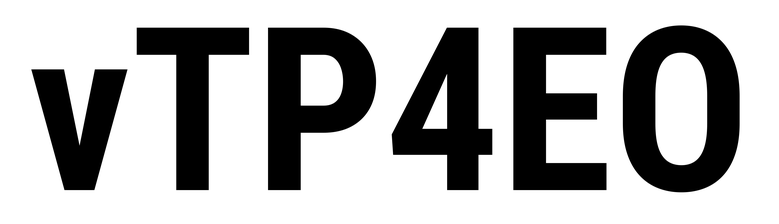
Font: Roboto_Condensed_Bold